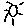
Label: sun